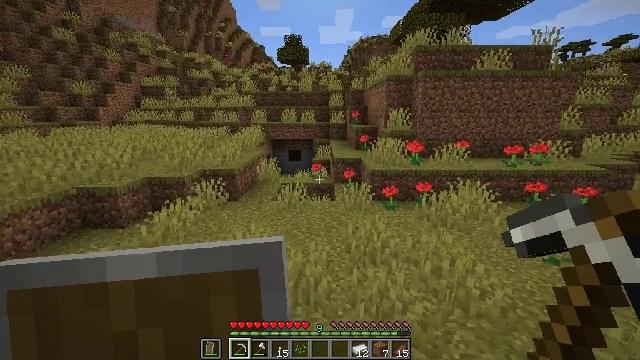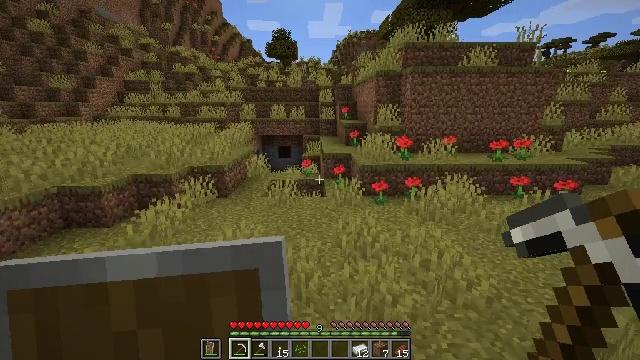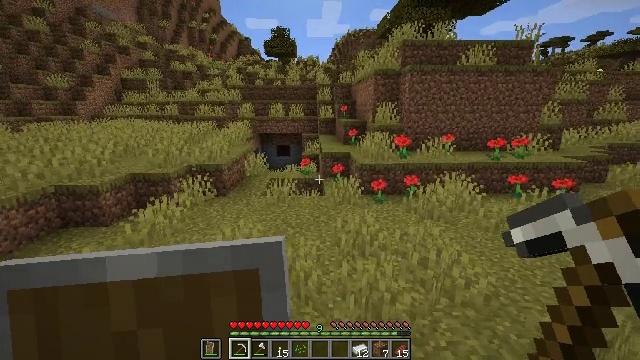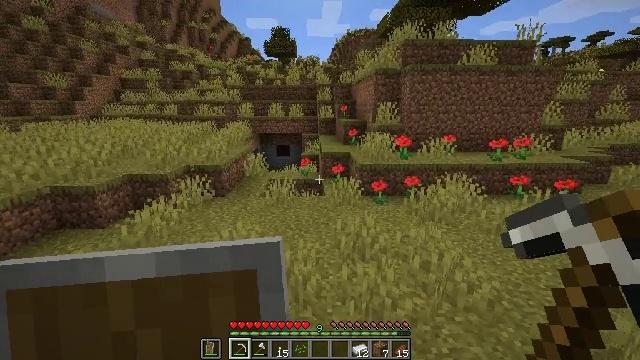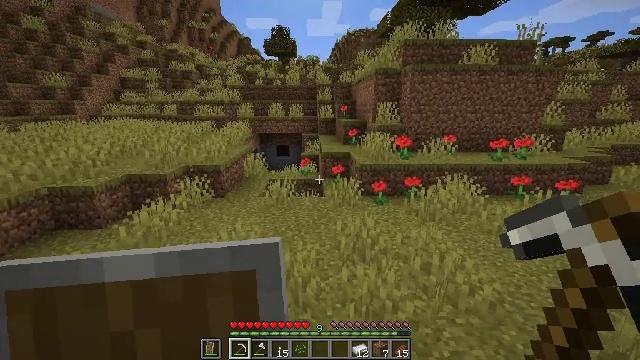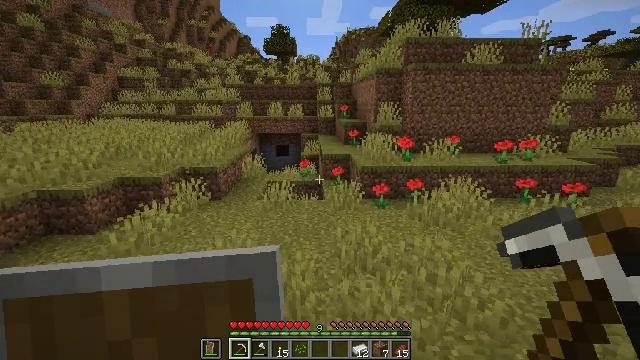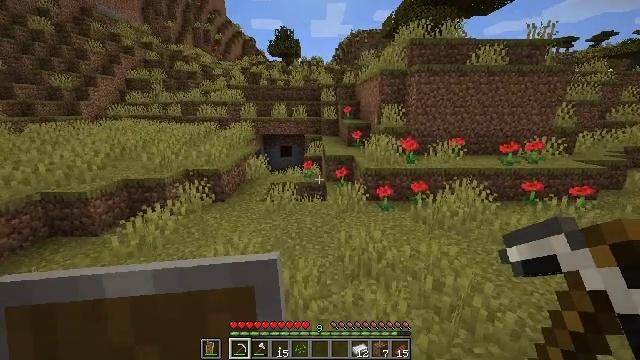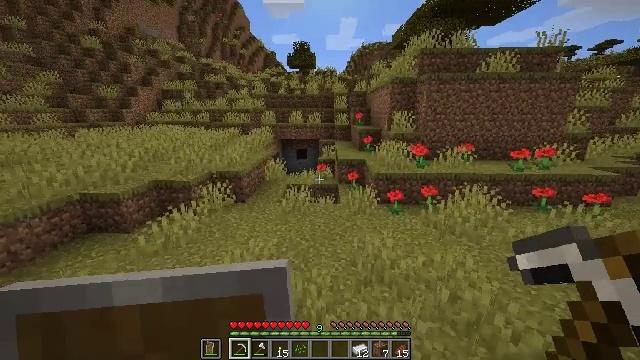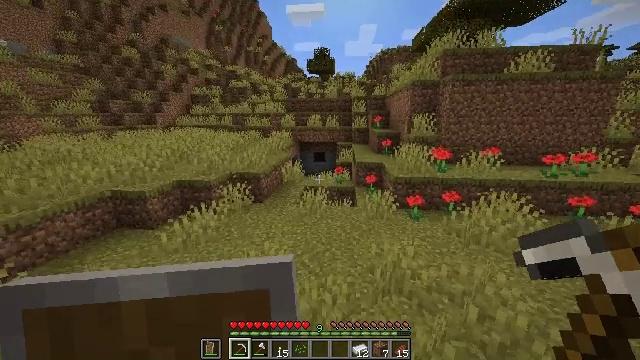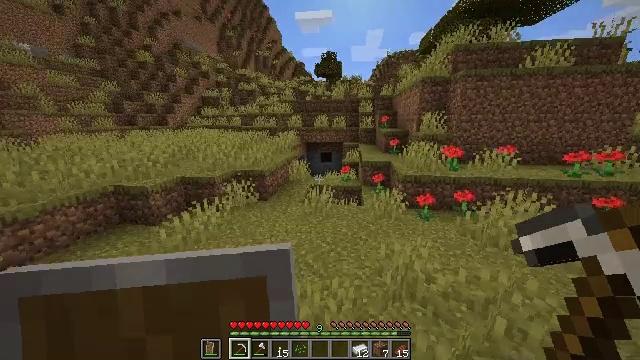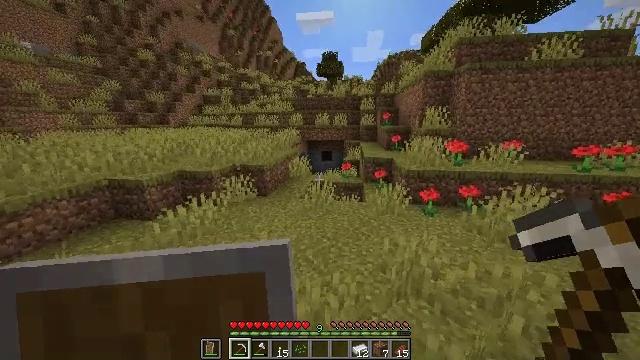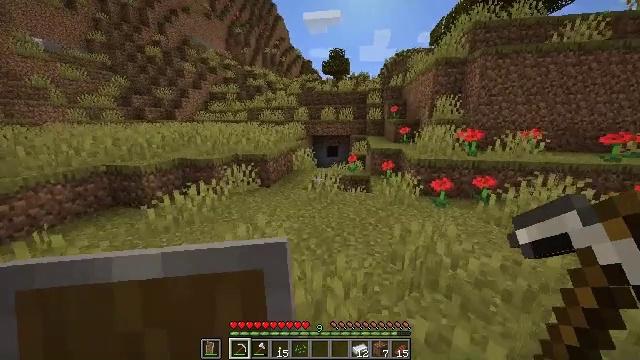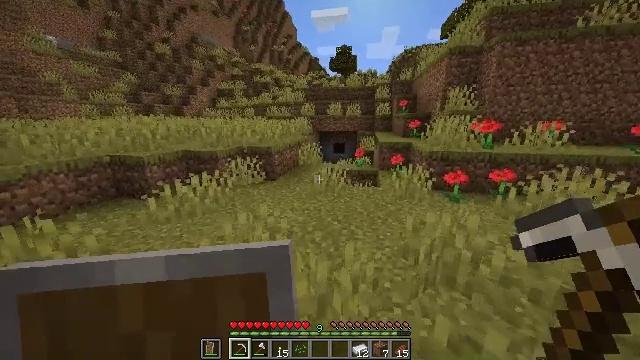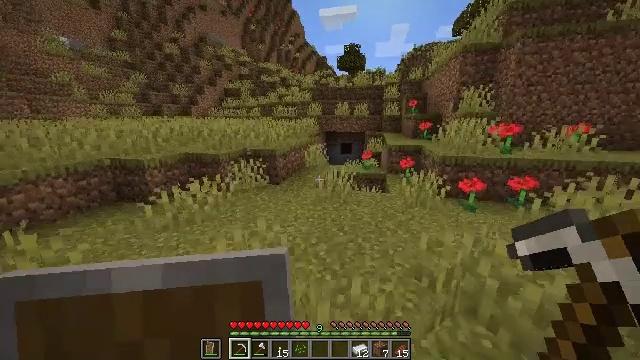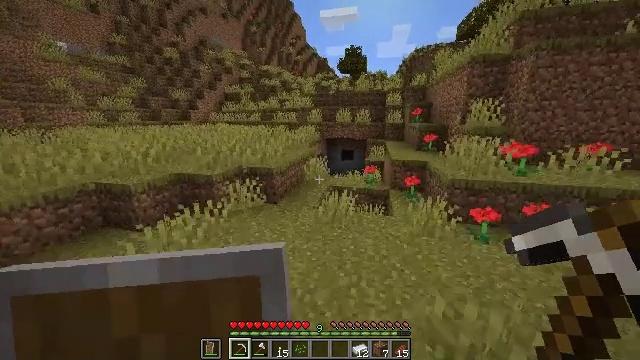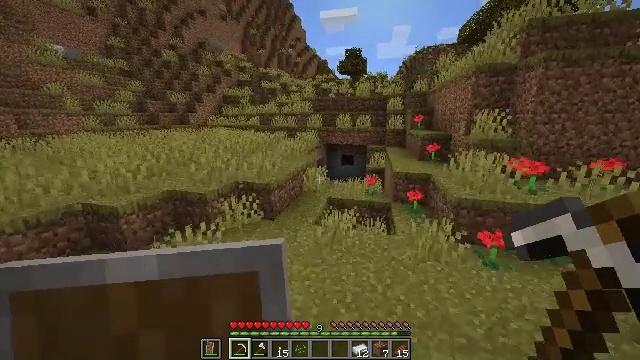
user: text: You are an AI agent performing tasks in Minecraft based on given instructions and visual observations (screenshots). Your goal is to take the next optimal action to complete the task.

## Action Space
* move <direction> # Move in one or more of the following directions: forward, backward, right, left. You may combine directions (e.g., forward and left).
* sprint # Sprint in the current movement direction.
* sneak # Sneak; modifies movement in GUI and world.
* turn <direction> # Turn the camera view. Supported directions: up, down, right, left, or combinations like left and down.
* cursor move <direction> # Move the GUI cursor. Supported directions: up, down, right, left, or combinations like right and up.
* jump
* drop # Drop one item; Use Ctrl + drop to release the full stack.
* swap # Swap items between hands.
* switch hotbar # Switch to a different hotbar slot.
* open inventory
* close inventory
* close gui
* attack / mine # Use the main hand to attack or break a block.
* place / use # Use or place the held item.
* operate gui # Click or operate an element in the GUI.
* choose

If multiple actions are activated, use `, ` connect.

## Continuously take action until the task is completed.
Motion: motion action
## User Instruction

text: Remove a pair of leather boots from the inventory.
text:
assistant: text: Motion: turn right
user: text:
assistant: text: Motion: no_op
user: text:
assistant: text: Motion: move forward
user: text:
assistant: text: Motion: move forward
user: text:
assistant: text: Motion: move forward, sprint
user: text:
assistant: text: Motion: move forward, sprint
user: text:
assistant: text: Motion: move forward, sprint, turn left
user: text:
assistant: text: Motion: move forward, sprint, turn left
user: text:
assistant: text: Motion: move forward, sprint, turn left
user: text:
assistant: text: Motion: move forward, sprint
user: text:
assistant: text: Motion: move forward, sprint, turn left
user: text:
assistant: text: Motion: move forward, sprint, turn left, jump
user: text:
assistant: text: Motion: move forward, sprint, turn left, jump
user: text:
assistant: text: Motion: move forward, sprint, jump
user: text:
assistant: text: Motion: move forward, sprint, jump
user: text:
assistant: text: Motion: move forward, sprint, jump
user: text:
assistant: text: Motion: move forward, sprint, jump
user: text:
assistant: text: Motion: move forward, sprint, jump
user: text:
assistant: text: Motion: move forward, sprint, jump
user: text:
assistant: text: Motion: move forward, sprint
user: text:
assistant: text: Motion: move forward, sprint
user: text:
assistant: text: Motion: move forward, sprint
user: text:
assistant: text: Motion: move forward
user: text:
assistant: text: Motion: move forward, turn right
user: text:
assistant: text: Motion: move forward, turn right and down
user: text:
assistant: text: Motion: move forward, turn right and down, jump
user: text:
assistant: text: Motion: move forward, turn right and down, jump
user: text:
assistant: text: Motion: move forward, turn down, jump
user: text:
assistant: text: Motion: move forward, turn down
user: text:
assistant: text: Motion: move forward